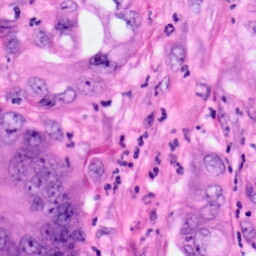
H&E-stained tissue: Pancreatic